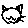
Label: cat